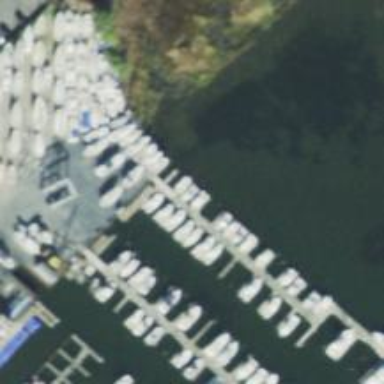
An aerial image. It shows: Pier with mooring facilities.